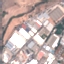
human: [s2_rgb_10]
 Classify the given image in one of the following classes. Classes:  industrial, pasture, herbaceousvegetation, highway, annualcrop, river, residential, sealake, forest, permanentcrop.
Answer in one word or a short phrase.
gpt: Industrial